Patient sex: M
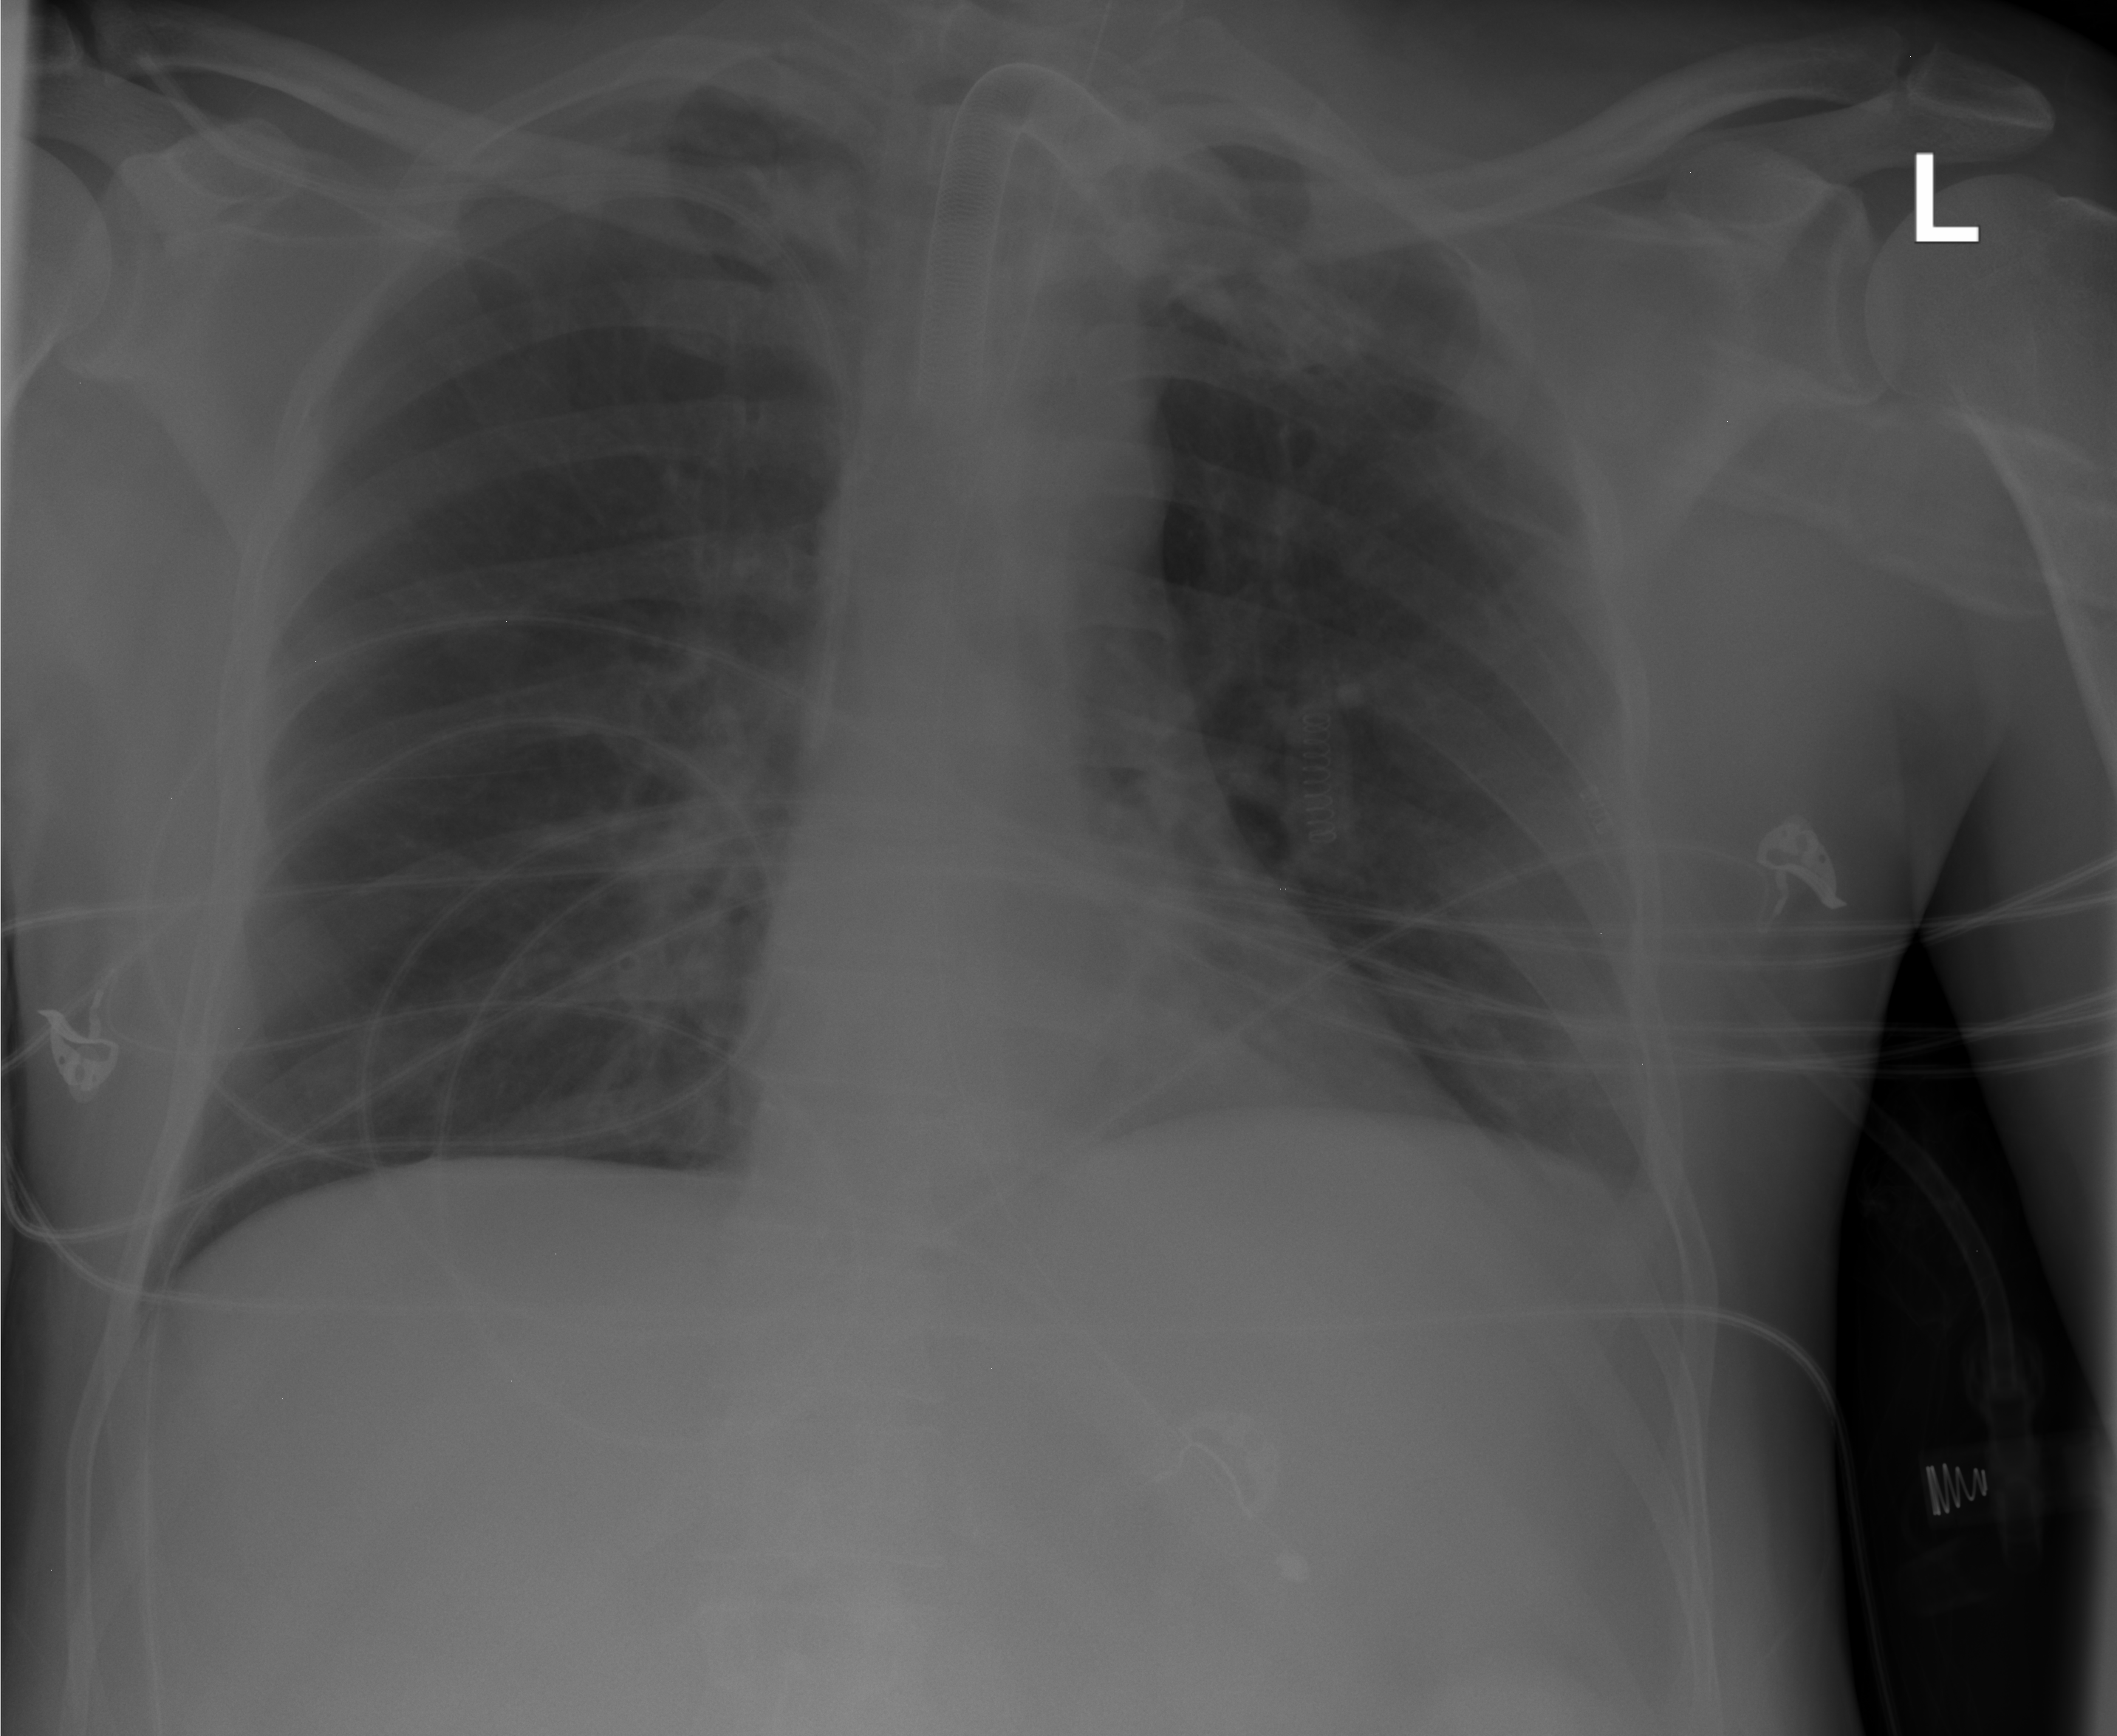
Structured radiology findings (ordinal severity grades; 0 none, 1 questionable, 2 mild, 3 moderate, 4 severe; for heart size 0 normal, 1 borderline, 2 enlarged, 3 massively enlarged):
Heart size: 0
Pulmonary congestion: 0
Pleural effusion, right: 0
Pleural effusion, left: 2
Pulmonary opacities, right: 0
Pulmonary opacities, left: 0
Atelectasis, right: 0
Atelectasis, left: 2